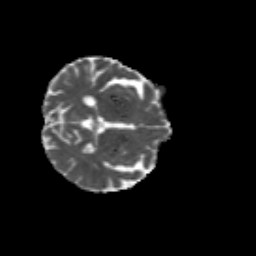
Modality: MD
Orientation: axial
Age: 68
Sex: female
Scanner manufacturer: siemens
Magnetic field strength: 3 T
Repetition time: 4.71 s
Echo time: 0.0906 s